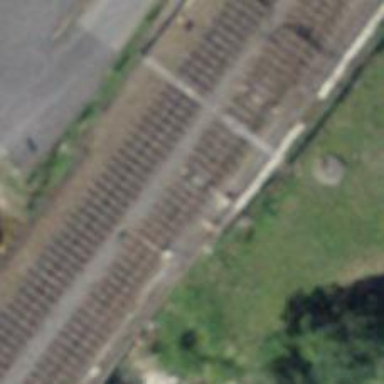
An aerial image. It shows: Railway switch.